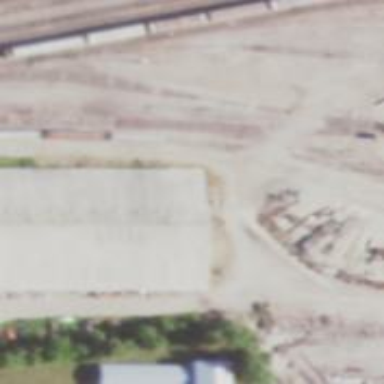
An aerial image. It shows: Railway siding for service.